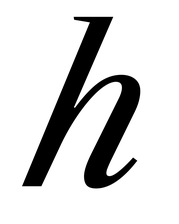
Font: LibreCaslonText-Italic_Italic